Question: Count the number of objects in the diagram.
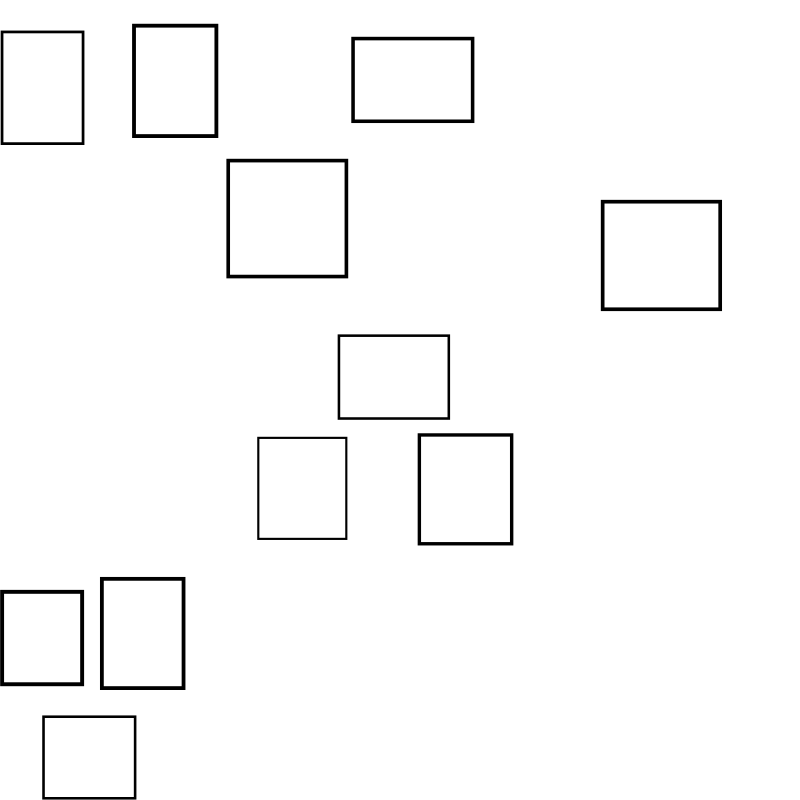
Answer: 11